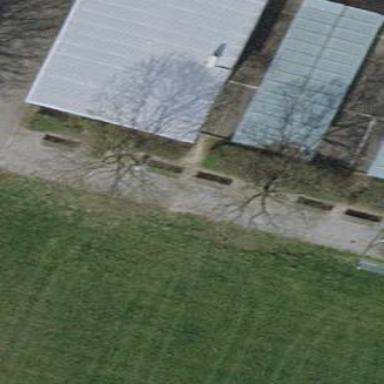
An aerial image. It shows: Bicycle parking area located on the roof of building.